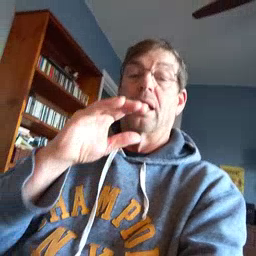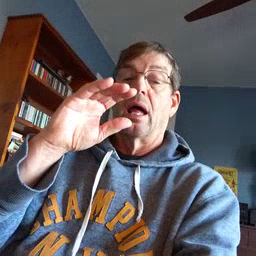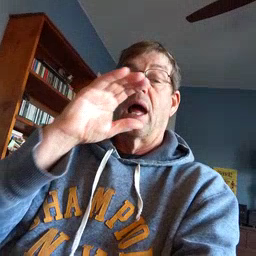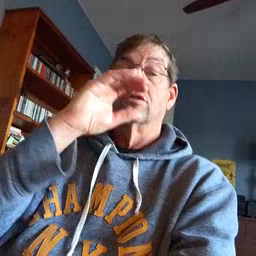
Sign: icecream